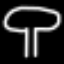
Label: mushroom